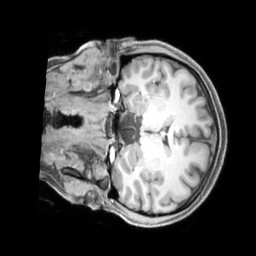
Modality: T1w
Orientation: coronal
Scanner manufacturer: siemens
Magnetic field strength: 3 T
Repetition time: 2.3 s
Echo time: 0.00226 s